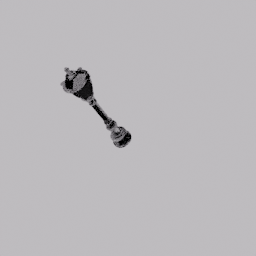
Label: lighting